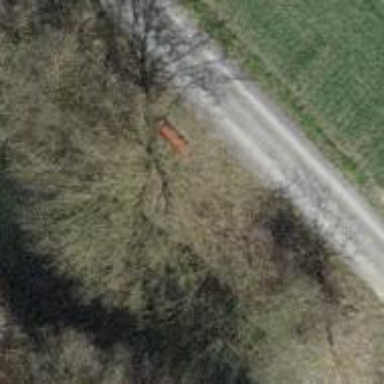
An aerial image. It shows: Bench.